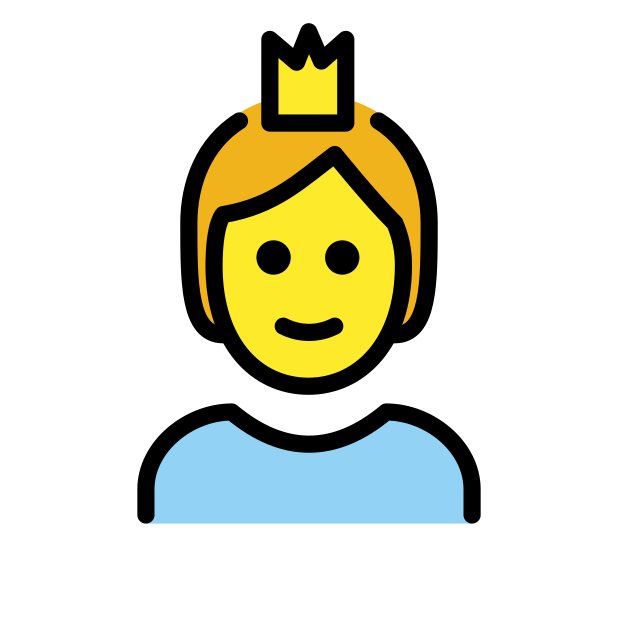
person with crown